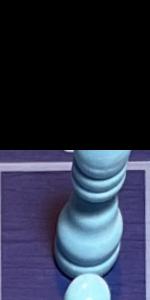
Label: Bishop_White